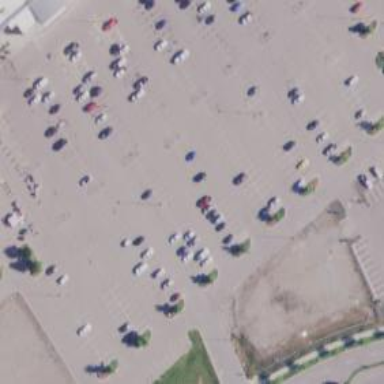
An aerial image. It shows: Parking area with asphalt surface.